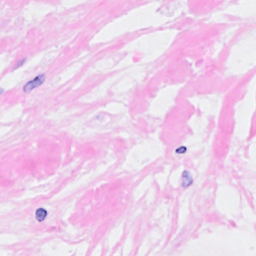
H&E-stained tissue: Breast